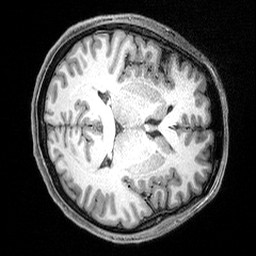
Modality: T1w
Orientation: axial
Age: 41
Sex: female
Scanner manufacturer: siemens
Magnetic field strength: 3 T
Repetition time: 2.3 s
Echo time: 0.00298 s